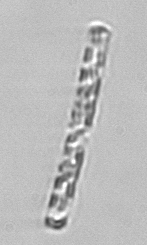
Label: Dactyliosolen_fragilissimus